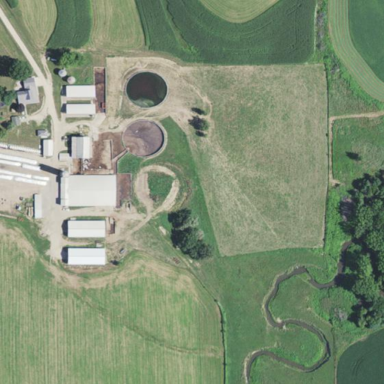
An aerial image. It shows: Farmyard area.